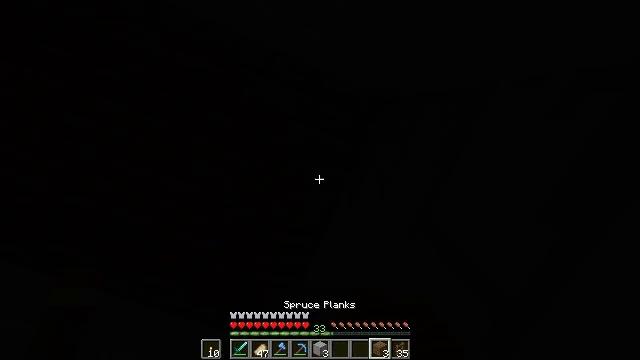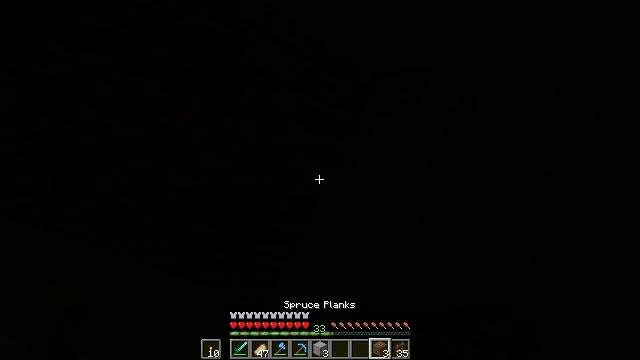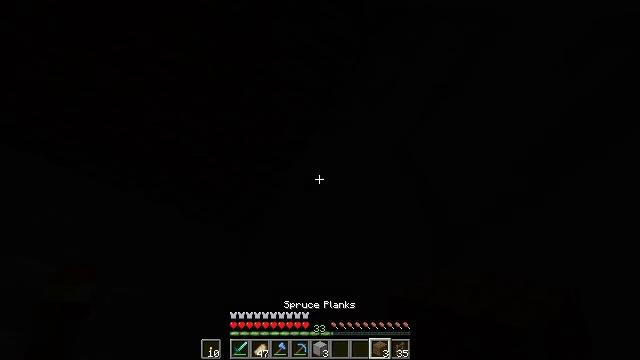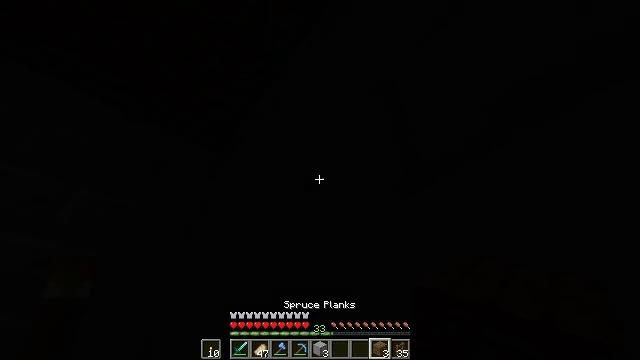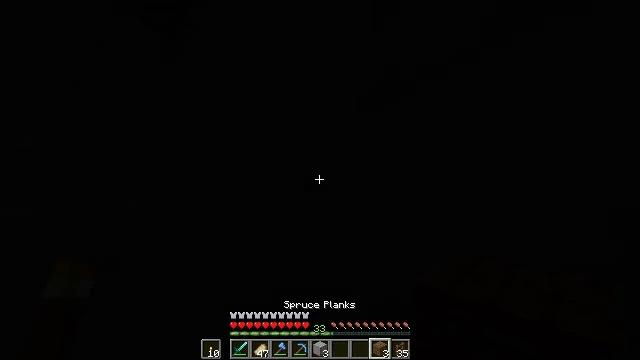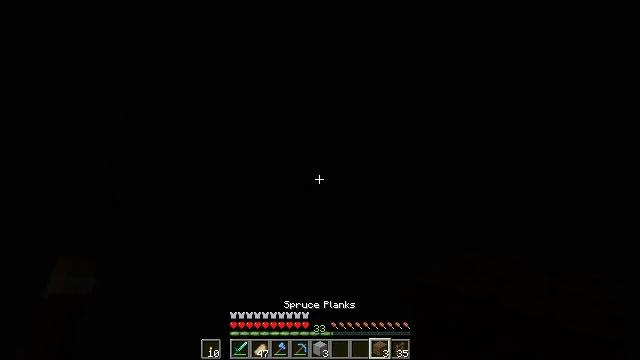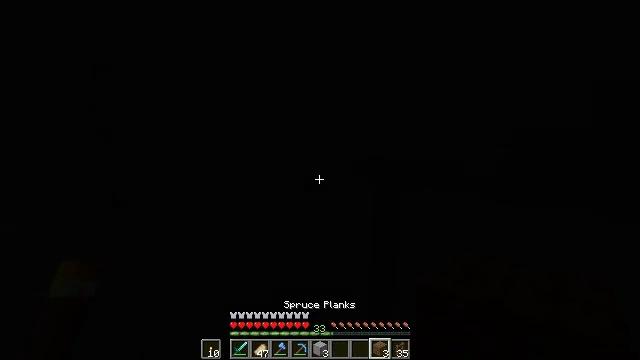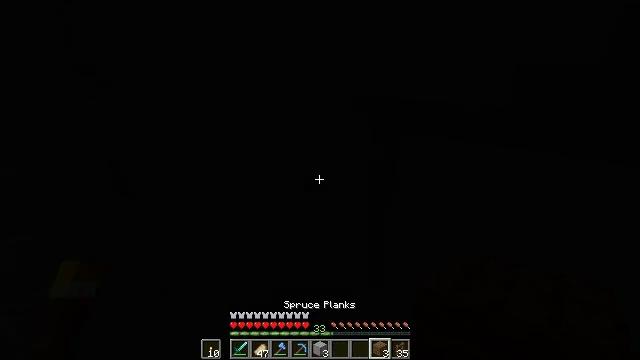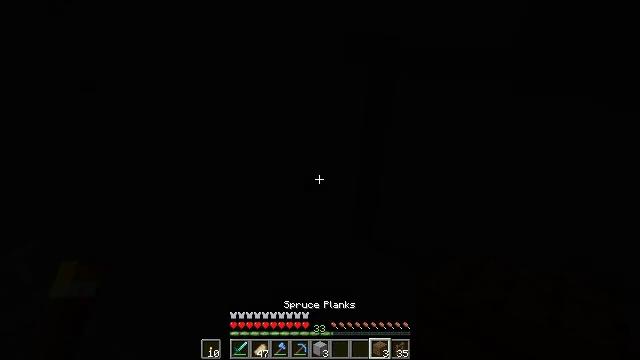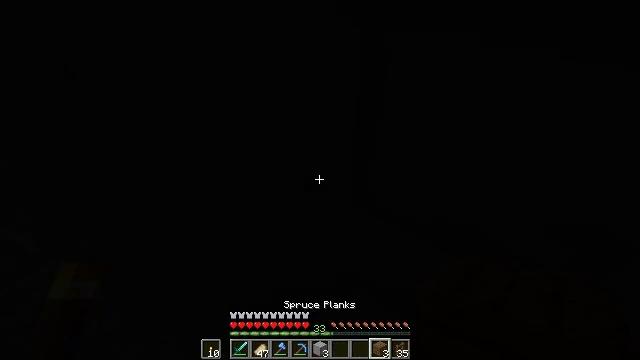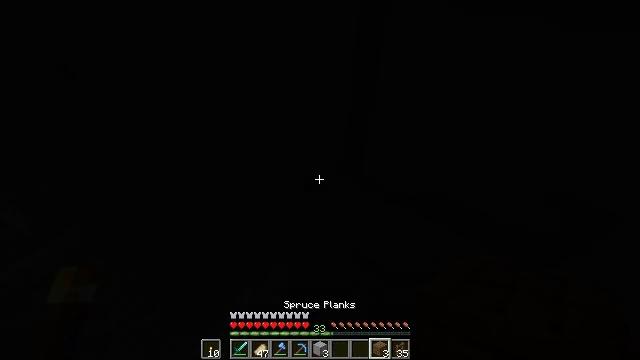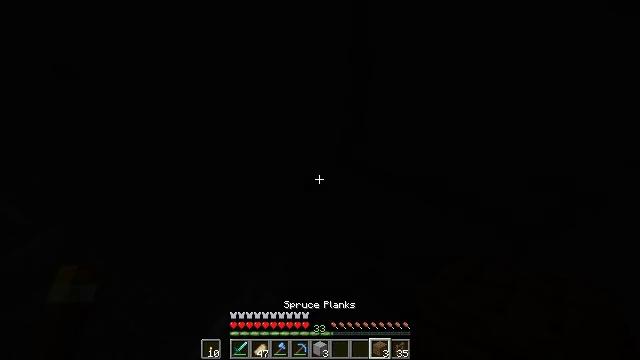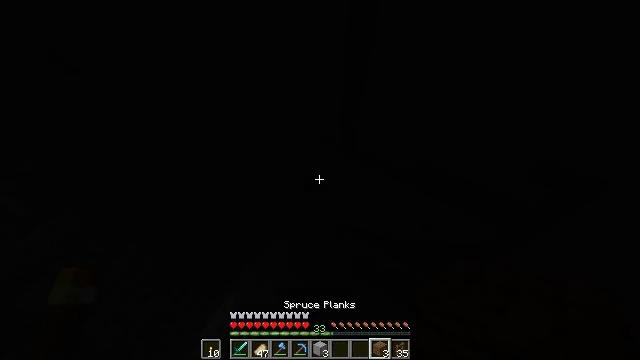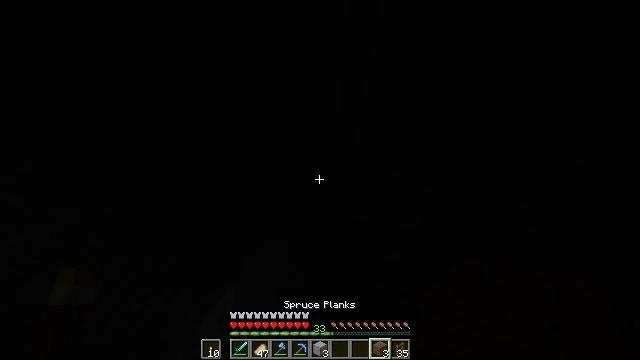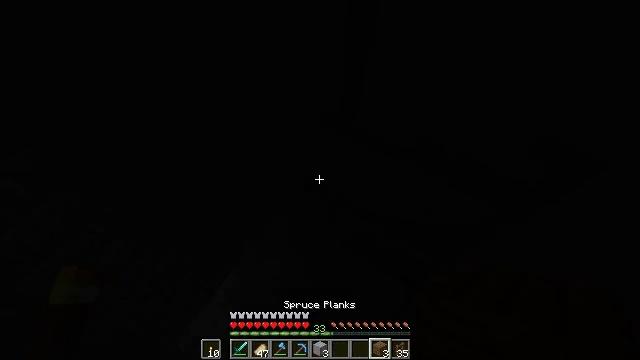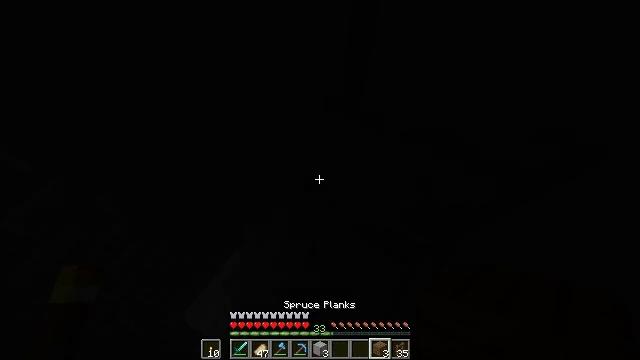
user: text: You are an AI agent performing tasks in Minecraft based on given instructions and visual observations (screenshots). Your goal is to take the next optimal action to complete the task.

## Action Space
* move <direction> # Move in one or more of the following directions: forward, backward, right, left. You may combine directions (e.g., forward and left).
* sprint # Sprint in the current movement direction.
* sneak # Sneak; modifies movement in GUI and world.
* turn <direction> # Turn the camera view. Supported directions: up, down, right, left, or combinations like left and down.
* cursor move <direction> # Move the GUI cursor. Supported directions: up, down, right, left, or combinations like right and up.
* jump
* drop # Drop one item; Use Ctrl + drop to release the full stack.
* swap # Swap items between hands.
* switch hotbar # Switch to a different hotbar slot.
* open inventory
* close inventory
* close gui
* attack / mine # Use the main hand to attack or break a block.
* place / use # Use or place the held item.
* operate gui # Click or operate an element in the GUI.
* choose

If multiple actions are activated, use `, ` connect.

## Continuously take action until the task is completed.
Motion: motion action
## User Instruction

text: Attack the smooth stone block to break it.
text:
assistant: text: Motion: turn right and down
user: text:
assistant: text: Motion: turn right and down
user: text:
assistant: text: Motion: turn right and down
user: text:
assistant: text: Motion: turn right and down
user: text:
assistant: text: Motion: turn right and down
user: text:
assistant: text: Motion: turn down
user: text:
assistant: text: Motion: turn down
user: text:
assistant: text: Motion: turn right and down
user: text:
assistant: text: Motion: turn right and down
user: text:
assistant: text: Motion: turn right and down
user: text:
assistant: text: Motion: turn right and down
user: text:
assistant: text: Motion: turn down
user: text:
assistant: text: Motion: turn down
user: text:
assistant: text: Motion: turn down
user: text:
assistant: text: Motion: turn left and down
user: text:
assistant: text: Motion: turn left and down
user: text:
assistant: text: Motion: turn left and down
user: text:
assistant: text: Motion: turn left and down
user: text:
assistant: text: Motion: turn left and down
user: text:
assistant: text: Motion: no_op
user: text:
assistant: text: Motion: no_op
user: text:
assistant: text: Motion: no_op
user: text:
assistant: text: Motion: no_op
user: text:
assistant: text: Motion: no_op
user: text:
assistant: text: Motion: no_op
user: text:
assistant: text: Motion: no_op
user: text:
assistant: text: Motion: turn left
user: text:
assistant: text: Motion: turn left
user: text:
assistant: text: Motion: no_op
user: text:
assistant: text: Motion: no_op